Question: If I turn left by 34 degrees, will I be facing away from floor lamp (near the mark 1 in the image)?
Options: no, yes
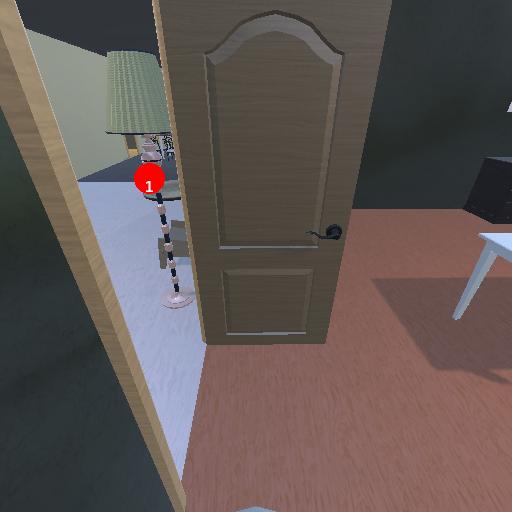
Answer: no